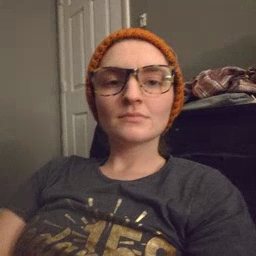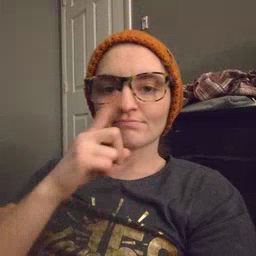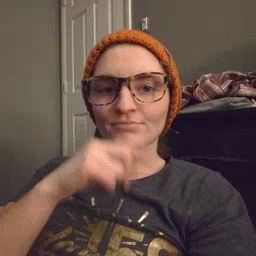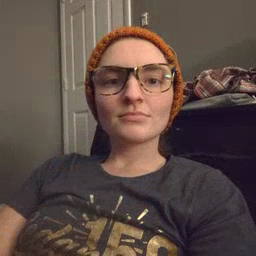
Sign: mouse